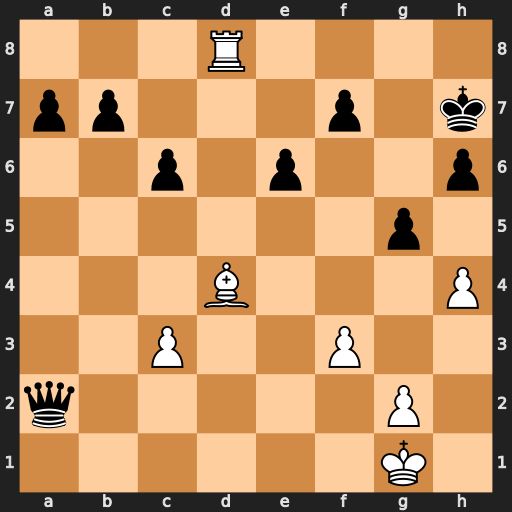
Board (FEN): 3R4/pp3p1k/2p1p2p/6p1/3B3P/2P2P2/q5P1/6K1
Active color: w
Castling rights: -
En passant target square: -
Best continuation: h5 e5 Bxe5 f6 Bxf6